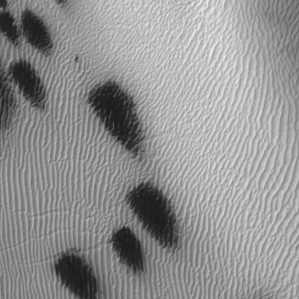
Label: frost